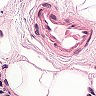
Metastatic tissue present: no